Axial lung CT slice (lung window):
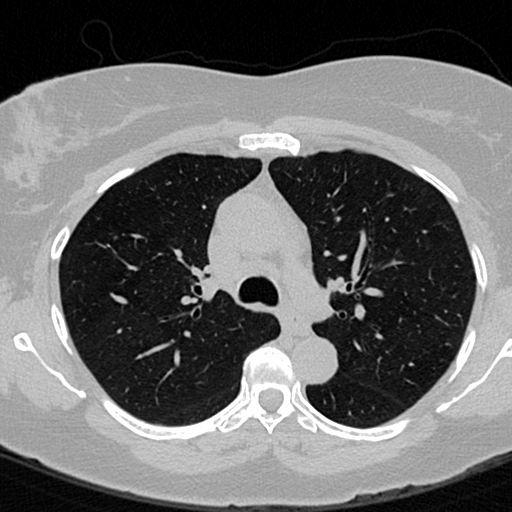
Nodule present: no